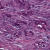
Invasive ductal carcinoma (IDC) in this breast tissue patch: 1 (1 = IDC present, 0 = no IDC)